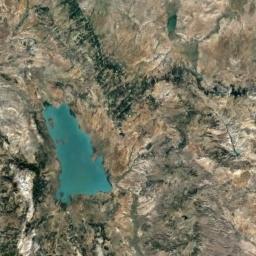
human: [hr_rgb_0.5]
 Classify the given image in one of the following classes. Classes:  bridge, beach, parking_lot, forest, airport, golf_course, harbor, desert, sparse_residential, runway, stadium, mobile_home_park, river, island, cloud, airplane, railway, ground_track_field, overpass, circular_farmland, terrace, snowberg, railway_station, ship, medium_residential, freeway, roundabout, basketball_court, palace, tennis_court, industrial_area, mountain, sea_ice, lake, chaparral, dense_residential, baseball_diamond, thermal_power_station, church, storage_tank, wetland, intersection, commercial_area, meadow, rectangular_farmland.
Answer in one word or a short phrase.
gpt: lake